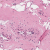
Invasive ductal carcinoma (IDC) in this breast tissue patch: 0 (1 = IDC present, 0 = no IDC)